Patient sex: F
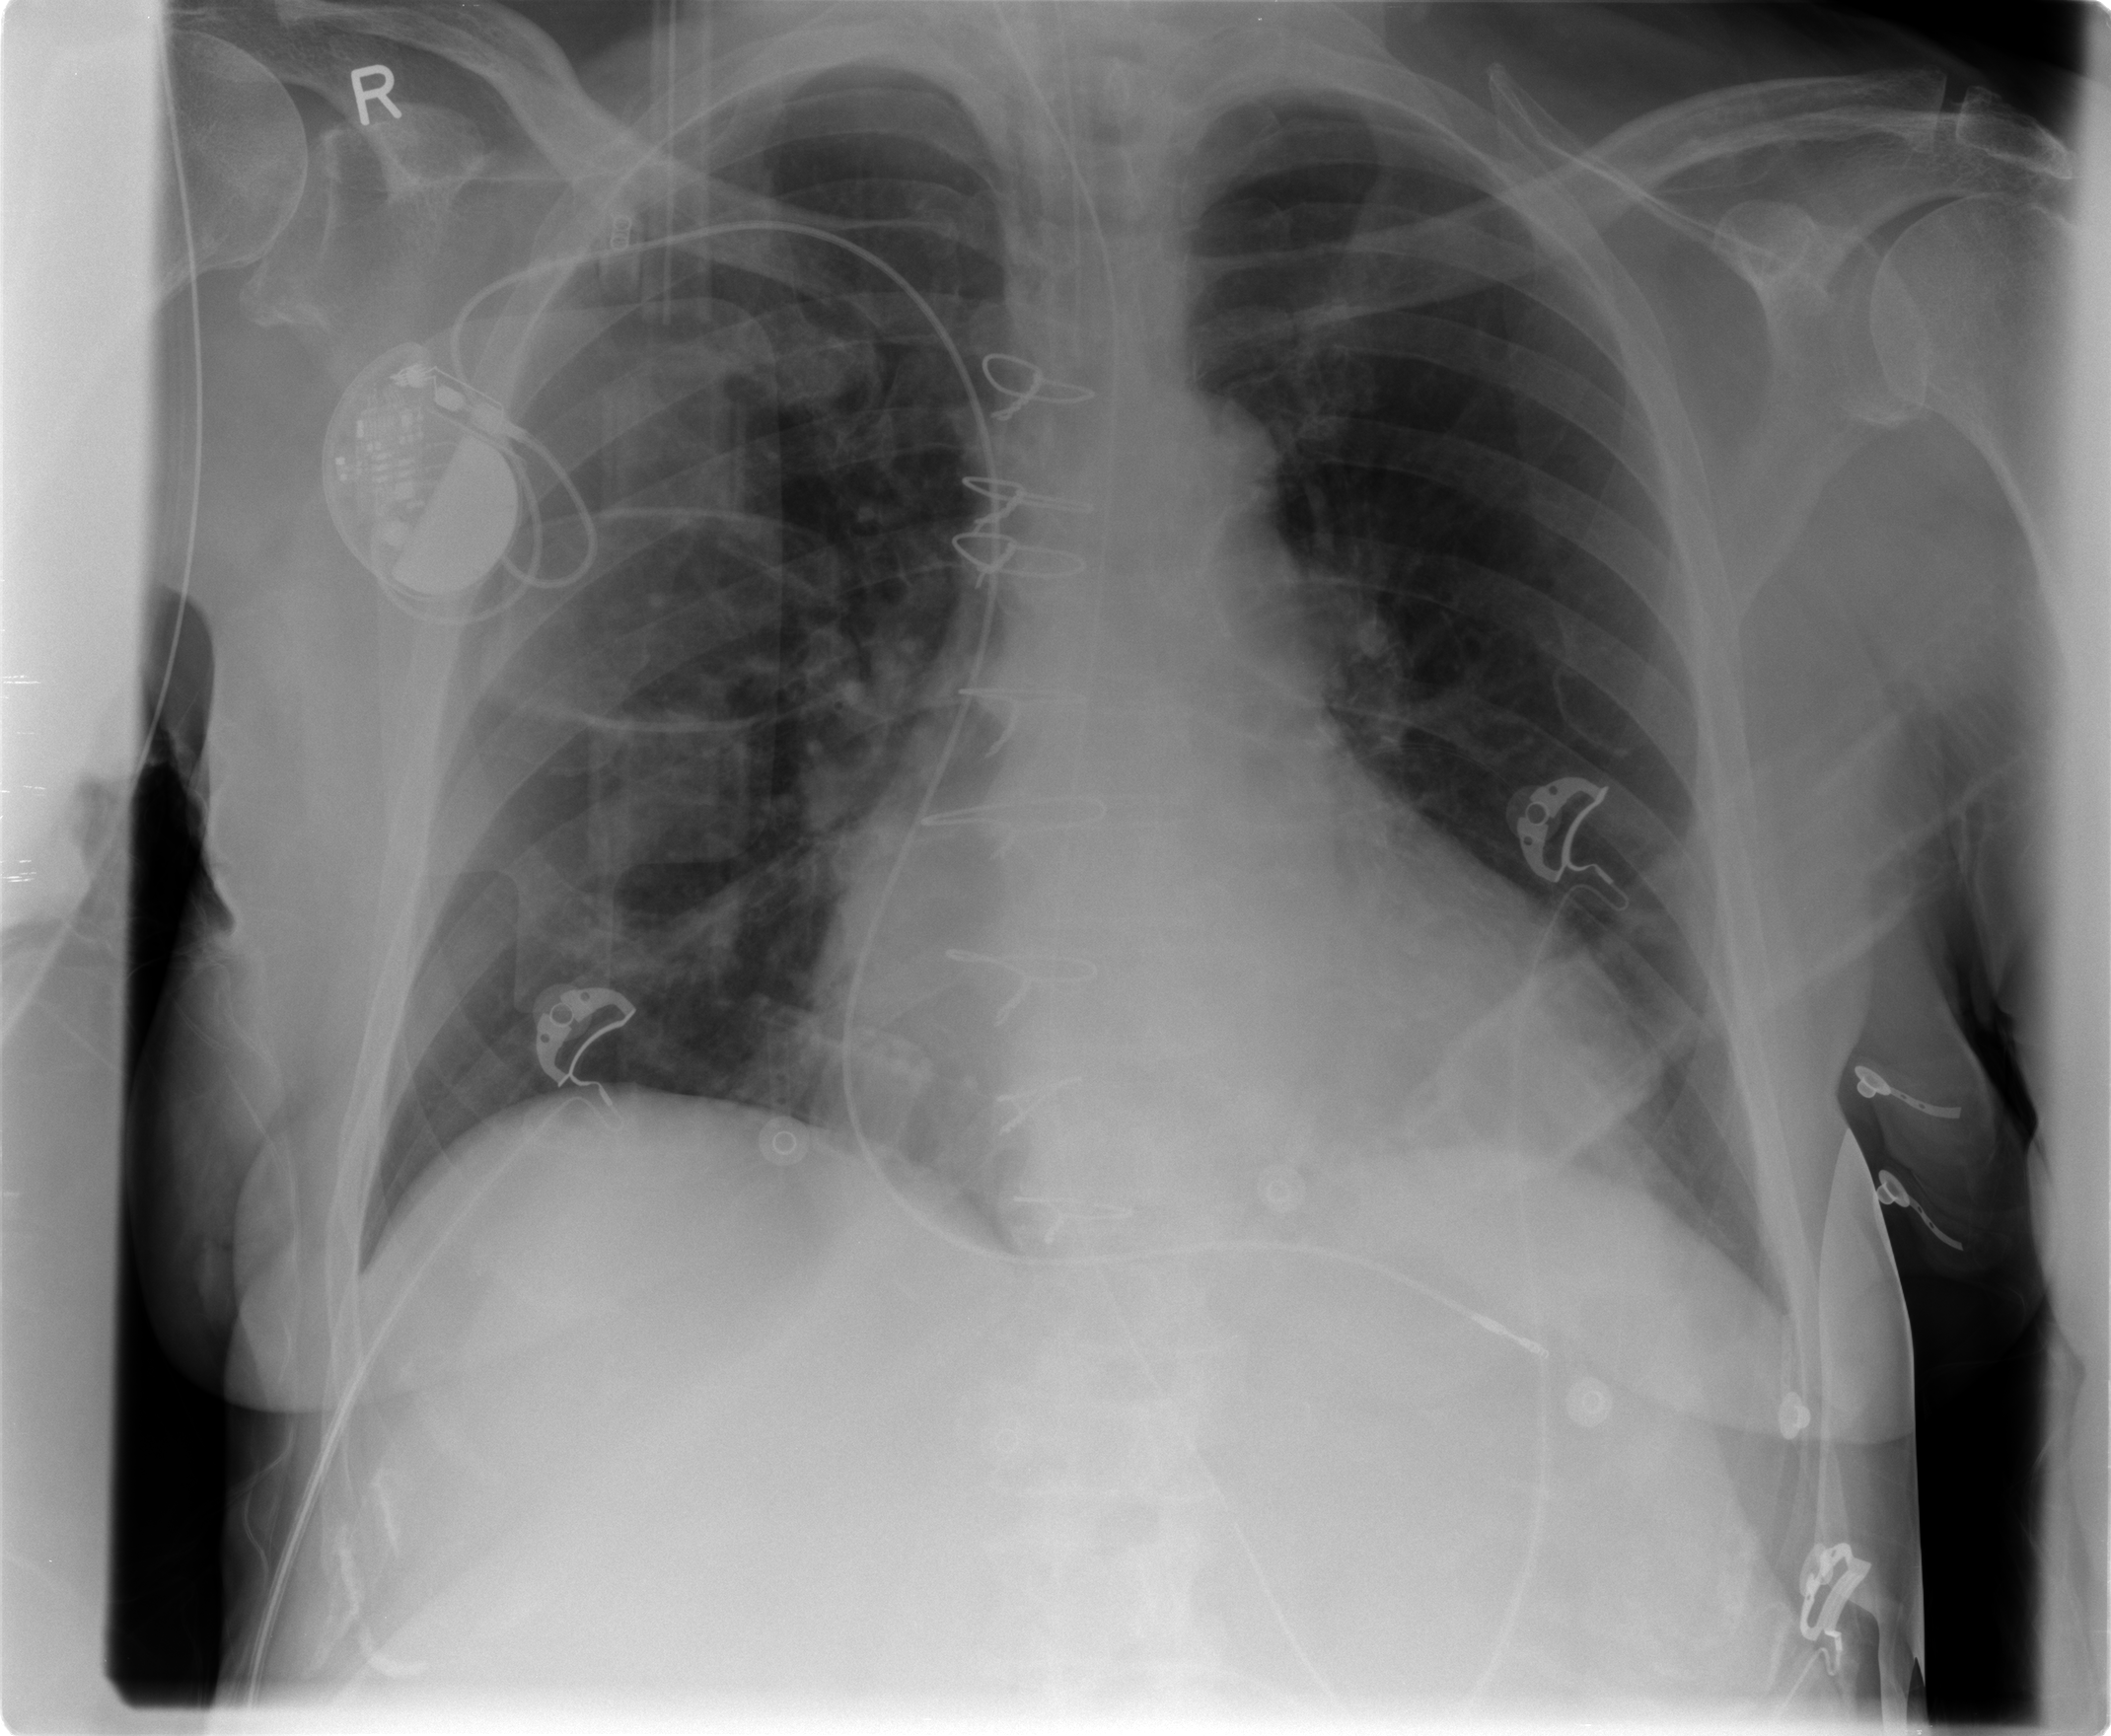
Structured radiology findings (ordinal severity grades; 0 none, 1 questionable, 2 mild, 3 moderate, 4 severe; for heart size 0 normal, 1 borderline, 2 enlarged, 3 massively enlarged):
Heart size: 2
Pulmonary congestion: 0
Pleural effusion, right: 0
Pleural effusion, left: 0
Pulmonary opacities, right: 0
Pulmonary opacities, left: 0
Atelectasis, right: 2
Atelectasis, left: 0